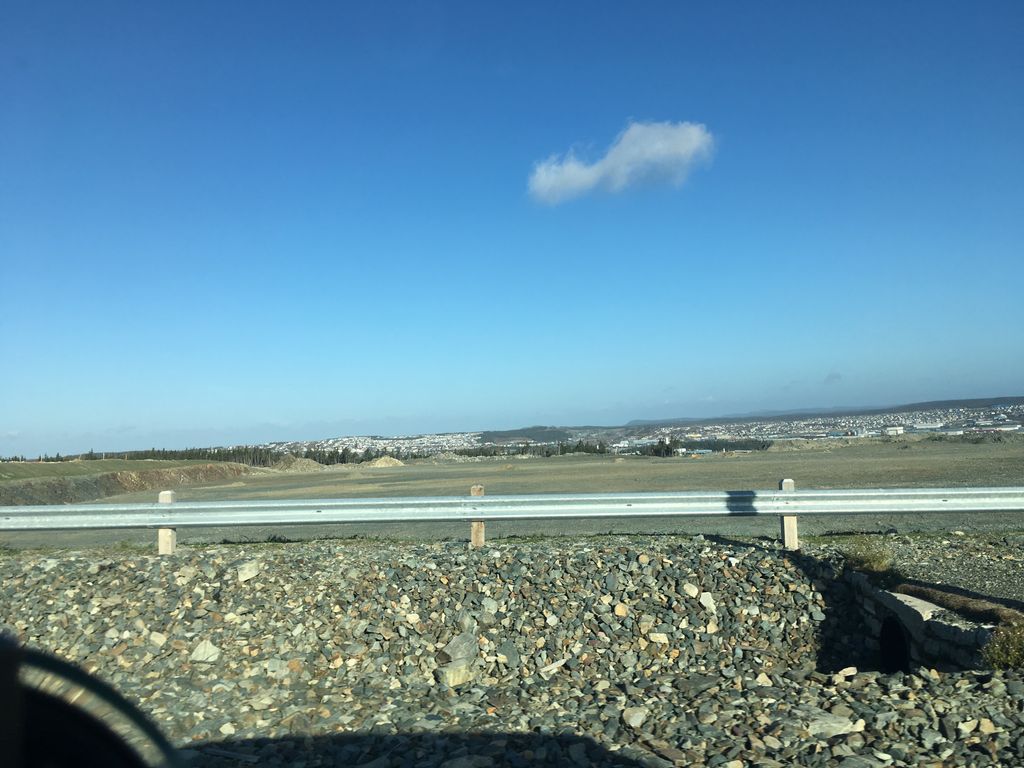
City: st_johns